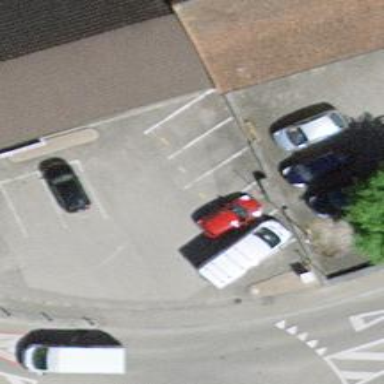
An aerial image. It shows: Parking area with asphalt surface.